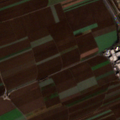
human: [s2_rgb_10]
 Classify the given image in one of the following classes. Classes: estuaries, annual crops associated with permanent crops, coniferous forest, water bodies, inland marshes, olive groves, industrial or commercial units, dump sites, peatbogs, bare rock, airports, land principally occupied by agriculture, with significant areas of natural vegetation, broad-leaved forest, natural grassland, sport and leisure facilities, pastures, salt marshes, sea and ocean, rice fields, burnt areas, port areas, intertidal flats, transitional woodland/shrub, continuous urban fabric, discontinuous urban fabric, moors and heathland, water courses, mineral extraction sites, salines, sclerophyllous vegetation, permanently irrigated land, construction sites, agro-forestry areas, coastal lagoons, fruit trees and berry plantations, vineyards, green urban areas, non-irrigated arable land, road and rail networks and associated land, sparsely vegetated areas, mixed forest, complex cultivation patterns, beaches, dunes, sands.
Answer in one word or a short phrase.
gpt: discontinuous urban fabric, industrial or commercial units, mineral extraction sites, non-irrigated arable land